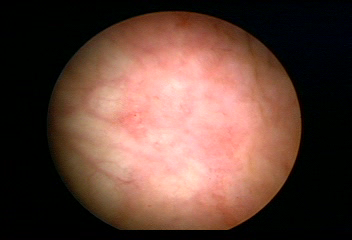
Modality: WLC
Class: Normal mucosa
Bladder cancer association: No